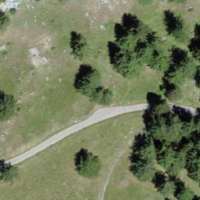
EUNIS habitat code: 32
Species observed at this site:
Euphorbia cyparissias
Plantago media